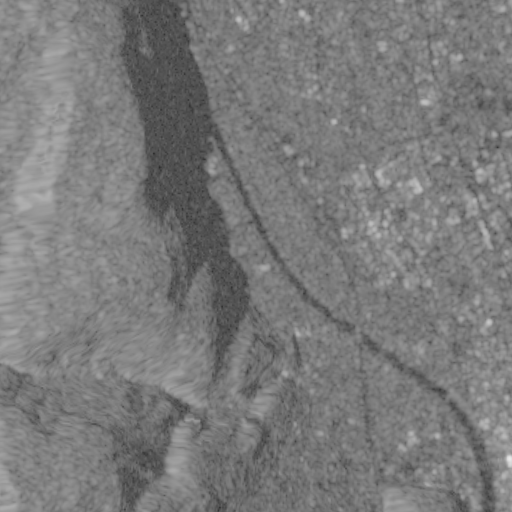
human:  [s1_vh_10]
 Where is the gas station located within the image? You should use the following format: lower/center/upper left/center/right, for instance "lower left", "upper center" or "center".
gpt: The gas station is located in the lower right of the image.
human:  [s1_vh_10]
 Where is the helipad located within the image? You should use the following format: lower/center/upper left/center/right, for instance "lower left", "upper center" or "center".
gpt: The helipad is located in the upper left of the image.
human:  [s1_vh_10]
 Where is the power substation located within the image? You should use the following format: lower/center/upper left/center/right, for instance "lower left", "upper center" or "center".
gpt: The power substation is located in the lower right of the image.
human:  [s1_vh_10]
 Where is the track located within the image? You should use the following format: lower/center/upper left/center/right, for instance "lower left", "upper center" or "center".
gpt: The track is located in the lower right of the image.
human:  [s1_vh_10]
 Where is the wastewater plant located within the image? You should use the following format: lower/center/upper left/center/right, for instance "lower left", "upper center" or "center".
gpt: The wastewater plant is located in the lower right of the image.
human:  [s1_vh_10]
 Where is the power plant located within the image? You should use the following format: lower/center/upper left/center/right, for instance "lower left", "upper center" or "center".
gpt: There is no power plant in the image.

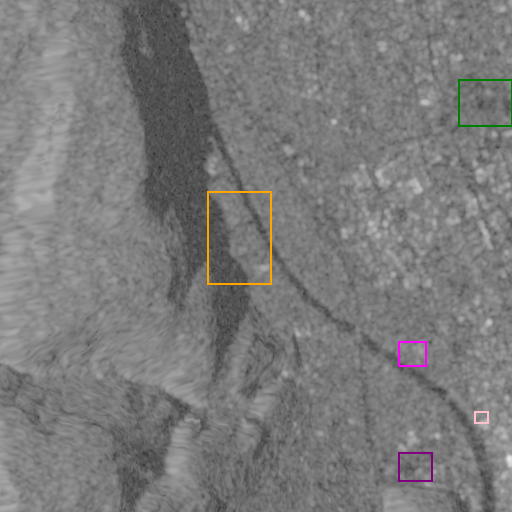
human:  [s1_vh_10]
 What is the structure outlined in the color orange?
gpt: The structure outlined in orange is a crop field.
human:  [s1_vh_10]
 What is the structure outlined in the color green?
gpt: The structure outlined in green is a park.
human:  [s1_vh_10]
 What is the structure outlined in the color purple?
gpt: The structure outlined in purple is a parking lot.
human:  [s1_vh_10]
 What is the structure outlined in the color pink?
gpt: The structure outlined in pink is a power substation.
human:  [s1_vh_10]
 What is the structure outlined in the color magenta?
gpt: The structure outlined in magenta is a wastewater plant.
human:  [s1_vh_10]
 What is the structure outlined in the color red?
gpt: There is no red outline.